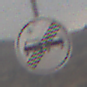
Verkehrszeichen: EndeUeberholverbot
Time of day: MorningAfternoon
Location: Outdoor (Nature)
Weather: Overcast
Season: NotSpecified
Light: Natural